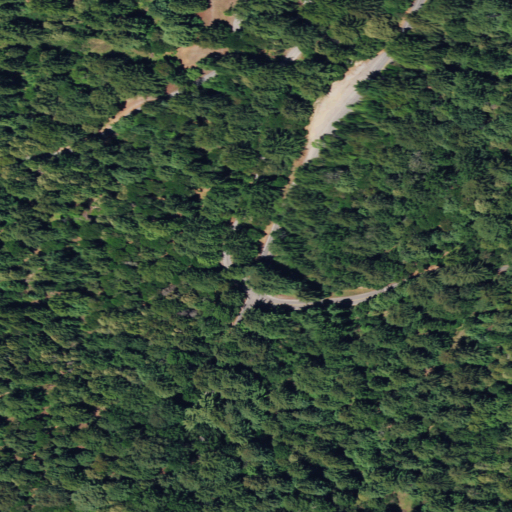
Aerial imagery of gap in California named Waterman Gap containing evergreen forest and open development